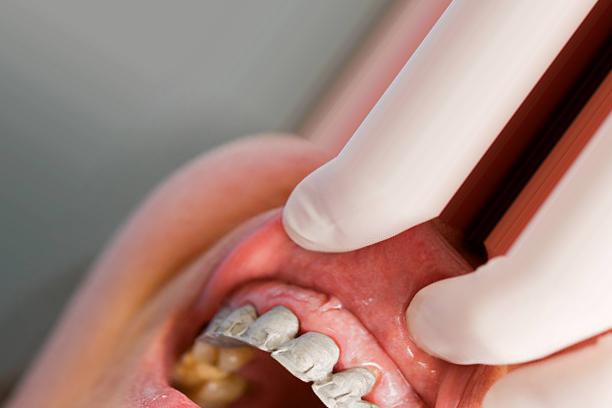
Condition: Tooth Discoloration